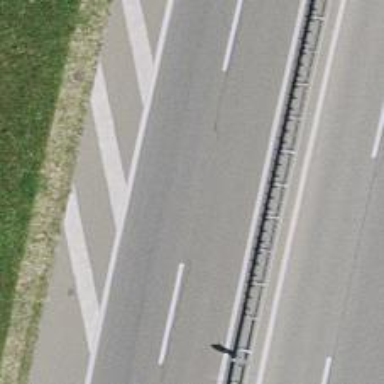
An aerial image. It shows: Asphalt motorway.